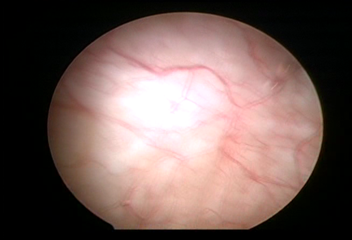
Modality: WLC
Class: Normal mucosa
Bladder cancer association: No